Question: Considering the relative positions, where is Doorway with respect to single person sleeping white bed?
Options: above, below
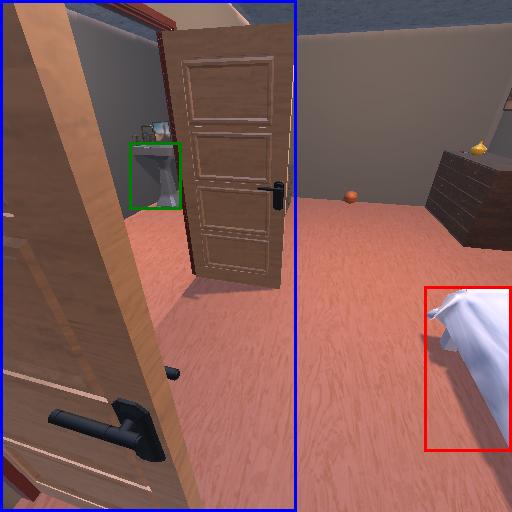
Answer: above